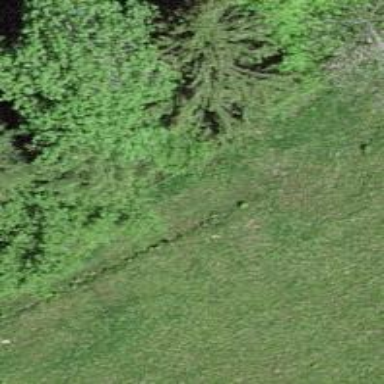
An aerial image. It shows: Path covered in grass.